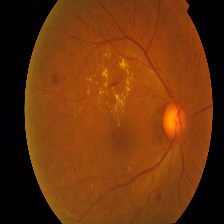
Diabetic retinopathy grade: Proliferative DR